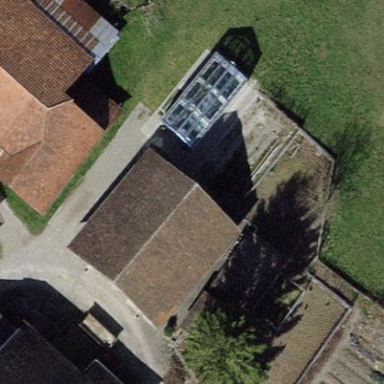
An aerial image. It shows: Farm auxiliary building with gabled roof.